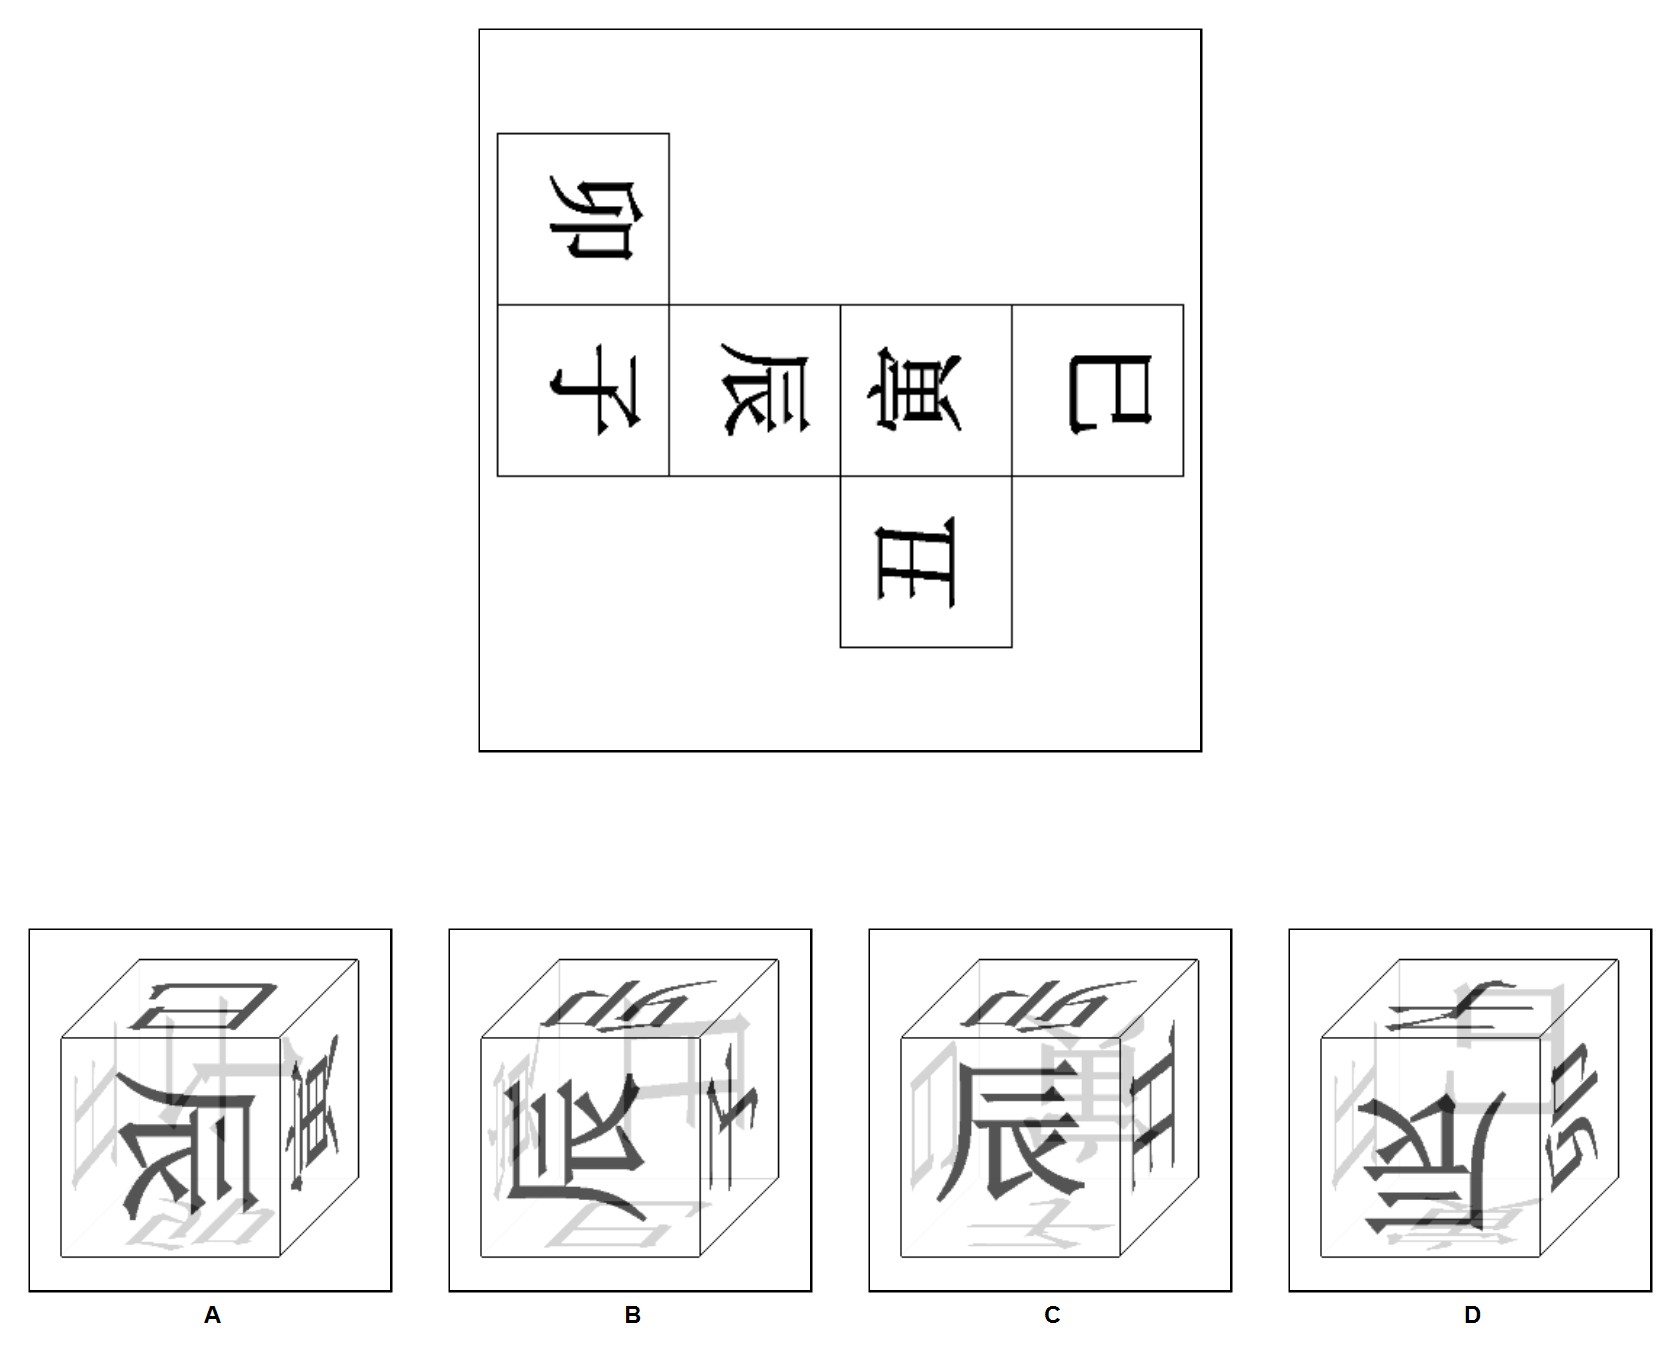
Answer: D